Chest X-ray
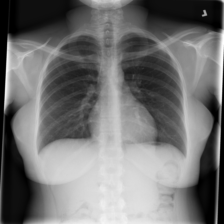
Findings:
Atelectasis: negative
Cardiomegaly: negative
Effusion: negative
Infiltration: negative
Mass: negative
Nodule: negative
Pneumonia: negative
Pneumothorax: negative
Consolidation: negative
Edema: negative
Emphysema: negative
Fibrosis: negative
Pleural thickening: negative
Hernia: negative